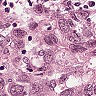
Metastatic tissue present: yes